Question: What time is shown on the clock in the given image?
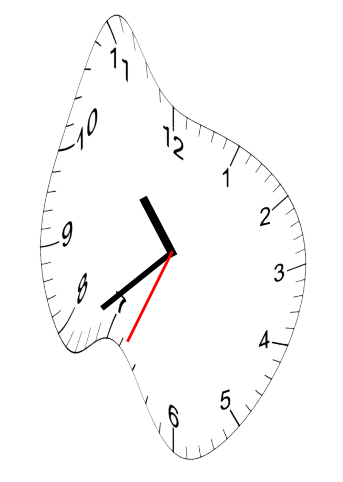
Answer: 10:38:34